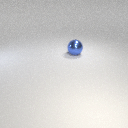
large blue metal sphere